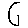
Label: circle